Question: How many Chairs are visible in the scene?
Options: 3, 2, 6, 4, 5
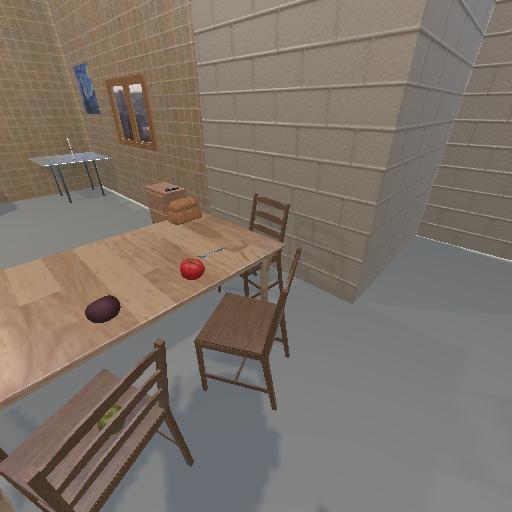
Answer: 3